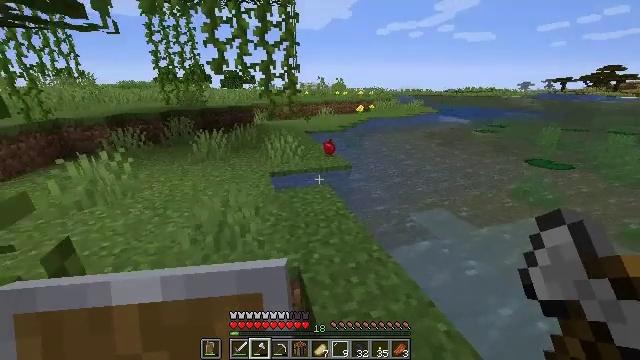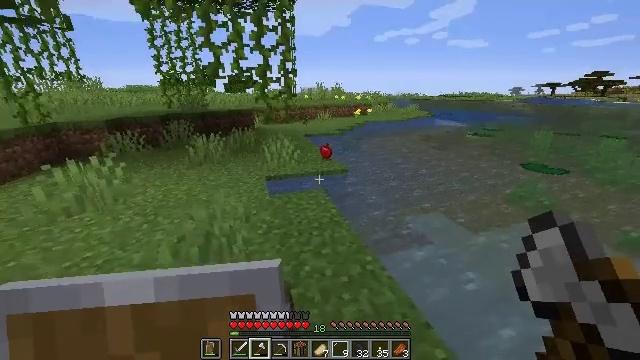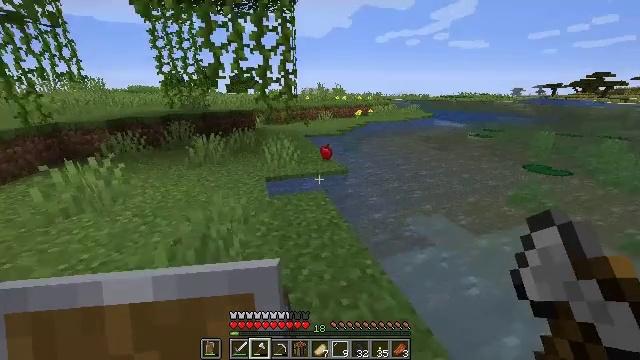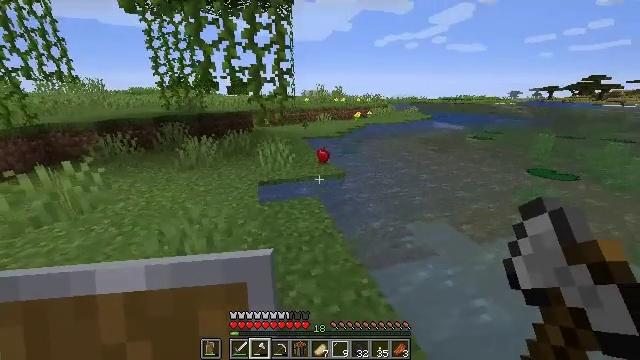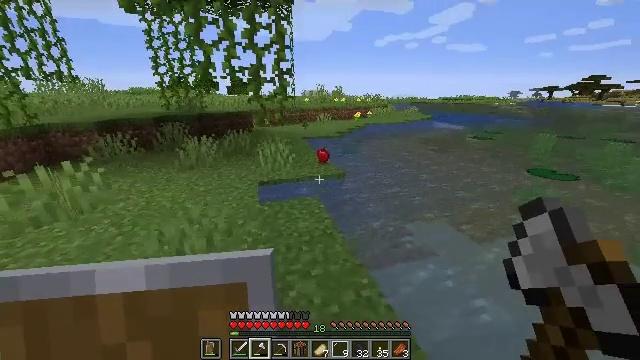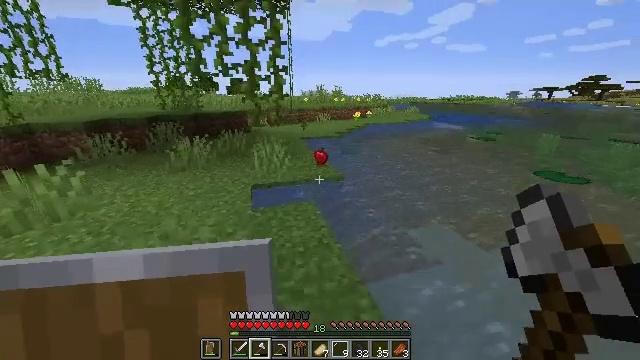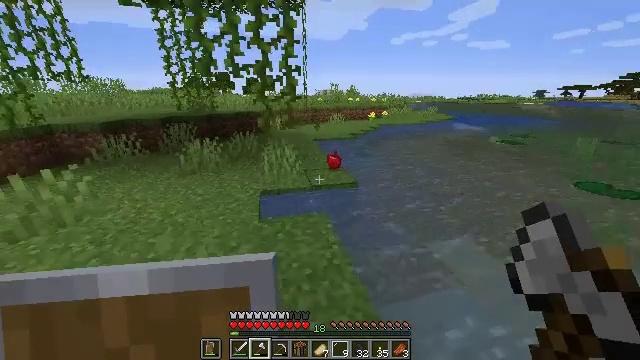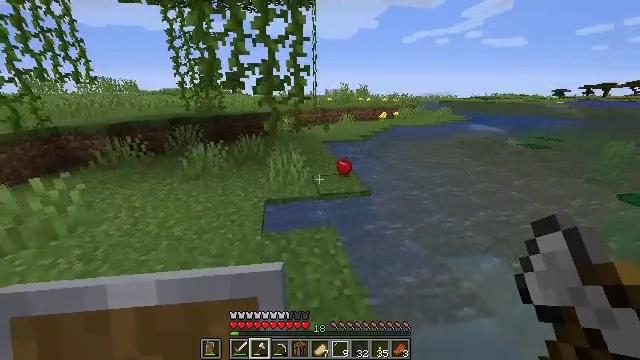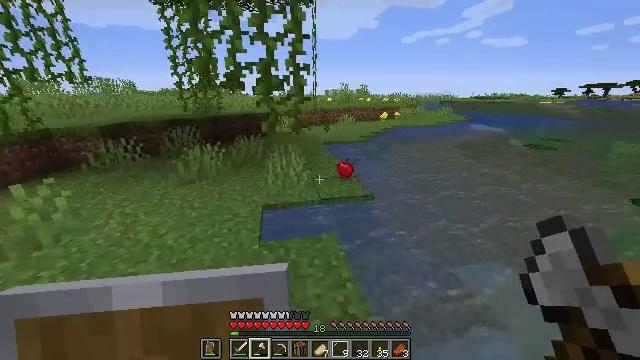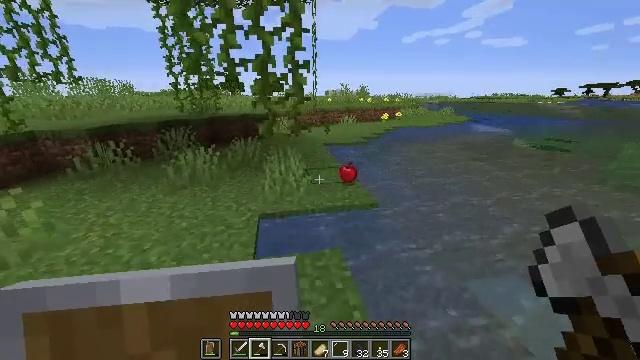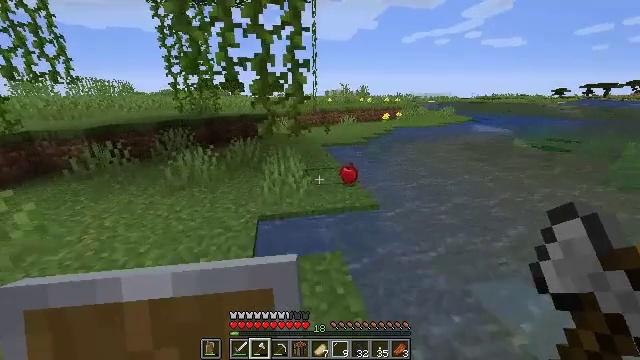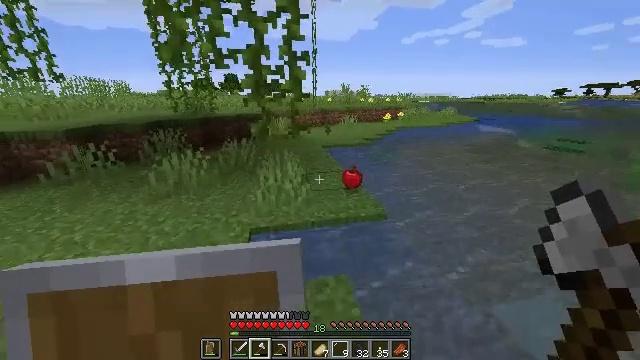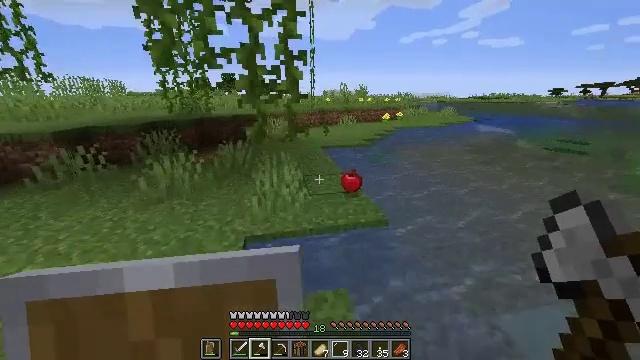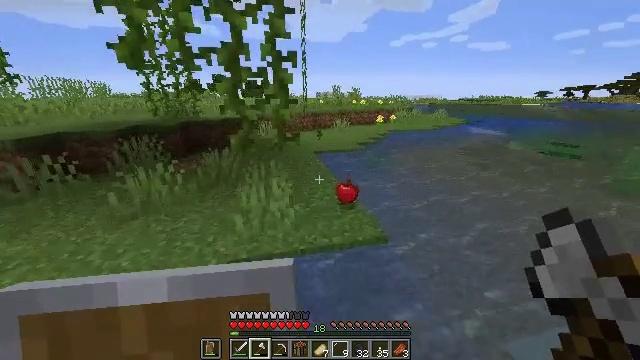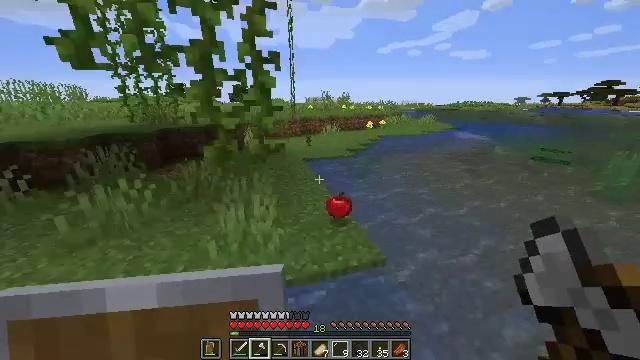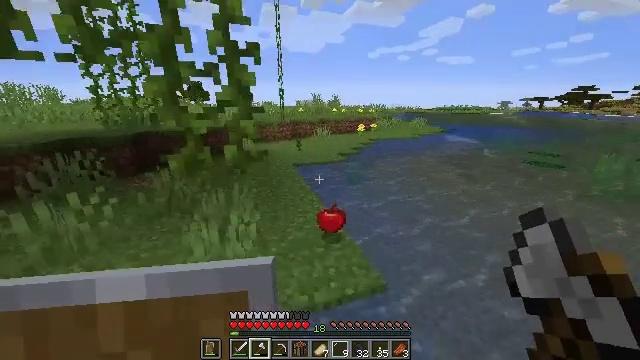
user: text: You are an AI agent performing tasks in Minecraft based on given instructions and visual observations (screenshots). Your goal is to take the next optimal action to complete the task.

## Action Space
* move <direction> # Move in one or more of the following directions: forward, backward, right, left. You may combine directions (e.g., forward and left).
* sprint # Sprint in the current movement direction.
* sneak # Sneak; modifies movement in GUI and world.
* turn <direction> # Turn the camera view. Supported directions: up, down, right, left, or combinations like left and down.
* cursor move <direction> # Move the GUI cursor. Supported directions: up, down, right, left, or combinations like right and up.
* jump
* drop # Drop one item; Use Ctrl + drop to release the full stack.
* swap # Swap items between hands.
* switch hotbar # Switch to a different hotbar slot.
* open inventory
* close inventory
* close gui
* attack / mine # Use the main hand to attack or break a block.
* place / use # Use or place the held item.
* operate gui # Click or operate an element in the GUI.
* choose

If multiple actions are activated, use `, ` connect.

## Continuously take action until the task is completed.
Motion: motion action
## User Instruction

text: Harvest the lily pad from the surface of water.
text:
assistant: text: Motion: move forward
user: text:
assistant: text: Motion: move forward
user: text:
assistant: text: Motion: move forward
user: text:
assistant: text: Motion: move forward
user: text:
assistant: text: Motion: move forward
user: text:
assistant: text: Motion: move forward, turn left
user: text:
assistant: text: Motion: move forward, turn left
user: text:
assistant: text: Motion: move forward
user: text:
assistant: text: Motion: move forward
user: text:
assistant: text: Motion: move forward
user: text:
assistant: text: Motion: move forward
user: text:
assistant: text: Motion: move forward
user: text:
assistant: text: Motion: move forward, turn right
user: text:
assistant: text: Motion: move forward, turn right and up
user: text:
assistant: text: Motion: move forward, turn right
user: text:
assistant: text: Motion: move forward, turn right
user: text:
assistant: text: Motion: move forward, jump
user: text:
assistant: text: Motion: move forward, jump
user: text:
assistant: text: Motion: move forward, jump
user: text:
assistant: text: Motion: move forward, jump
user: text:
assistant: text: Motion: move forward, turn right
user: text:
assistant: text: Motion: move forward and move left, turn right and down
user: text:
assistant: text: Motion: move forward and move left
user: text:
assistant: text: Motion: move forward and move left, turn right and down
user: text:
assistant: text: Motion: move forward and move left, turn right and down
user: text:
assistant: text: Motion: move forward and move left, turn right and down
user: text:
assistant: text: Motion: move forward and move left, turn right and down
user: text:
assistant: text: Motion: move forward and move left, turn right
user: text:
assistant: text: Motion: move forward and move left
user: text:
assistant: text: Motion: move forward